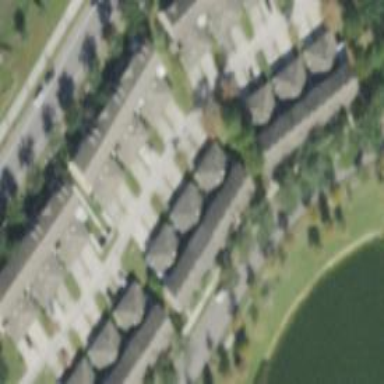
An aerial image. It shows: Residential townhouse.